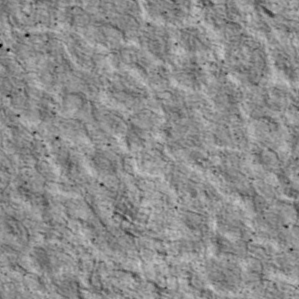
Label: non_frost